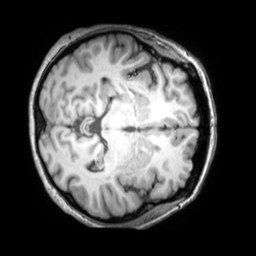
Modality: T1w
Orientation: axial
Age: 52
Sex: female
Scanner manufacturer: philips
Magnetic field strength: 3 T
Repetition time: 0.009897 s
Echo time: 0.004605 s